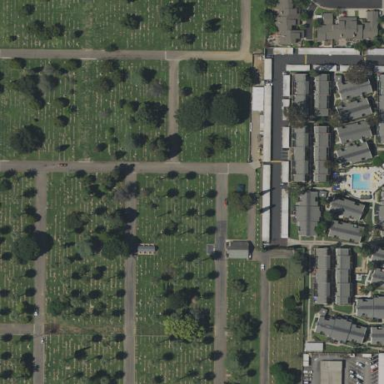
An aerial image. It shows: Cemetery.